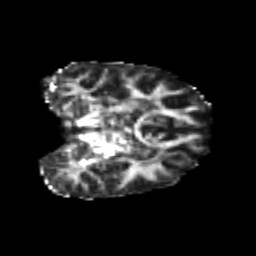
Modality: FA
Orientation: coronal
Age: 23
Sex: female
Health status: healthy
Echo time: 0.074 s